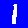
Digit: 1